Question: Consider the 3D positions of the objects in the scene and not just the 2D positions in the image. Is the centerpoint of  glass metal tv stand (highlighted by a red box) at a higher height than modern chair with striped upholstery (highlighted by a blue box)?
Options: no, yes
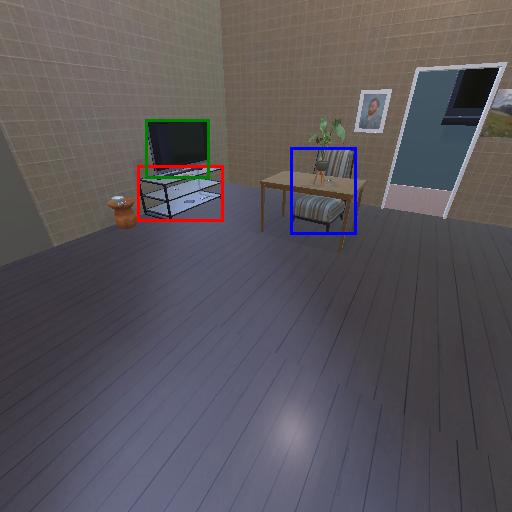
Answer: no